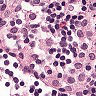
Metastatic tissue present: no